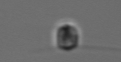
Label: Chaetoceros_similis